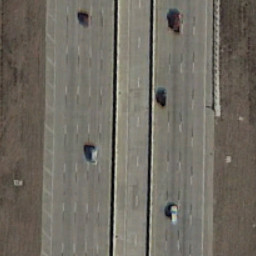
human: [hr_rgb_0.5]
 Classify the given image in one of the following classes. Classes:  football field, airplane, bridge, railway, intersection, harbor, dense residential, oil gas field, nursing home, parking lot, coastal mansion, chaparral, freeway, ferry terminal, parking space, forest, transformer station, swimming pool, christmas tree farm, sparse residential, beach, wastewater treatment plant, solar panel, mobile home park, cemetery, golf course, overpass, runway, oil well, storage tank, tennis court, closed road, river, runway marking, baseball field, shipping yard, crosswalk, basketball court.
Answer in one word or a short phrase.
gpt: freeway